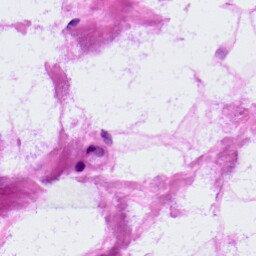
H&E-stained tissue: LymphNode